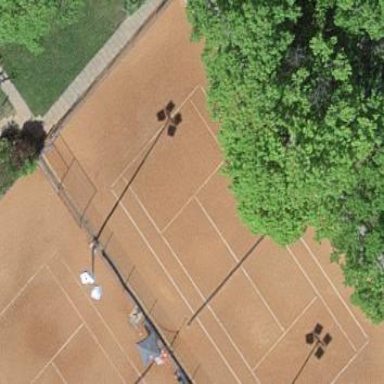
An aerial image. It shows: Tennis court with sandy surface located in pitch designated for leisure land.